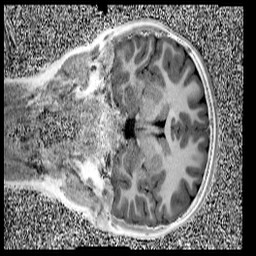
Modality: UNIT1
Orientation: coronal
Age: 10
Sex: female
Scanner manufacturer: siemens
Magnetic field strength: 3 T
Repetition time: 4 s
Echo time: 0.00299 s